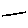
Label: line